Question: what object reference do I need to make this function work .
'''
Dim oDoc As Word.Application =
'''
I have already selected 'Microsoft Word 12.0 Object Library'
but i still get this error

this function simply finds and opens the Ms Word.exe then takes a file and adds it to the Ms Word file .
I'm sure that i'm missing an object reference but i don't not know which it is .
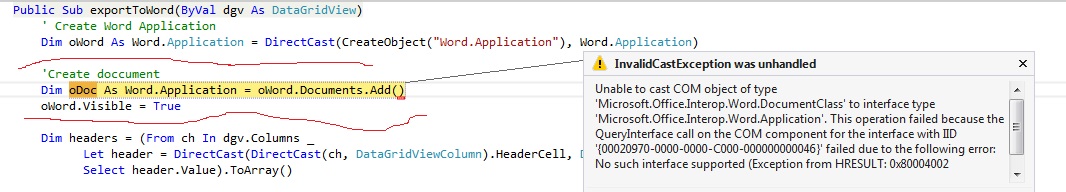
Answer: No missing reference. But you are trying to cast a 'Word.Document' to 'Word.Application' with 'oDoc', the cast is not valid.
It should be
'''
Dim oDoc As Word.Document = oWord.Documents.Add()
'''
Instead of
'''
Dim oDoc As Word.Application = oWord.Documents.Add()
'''